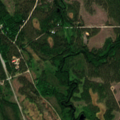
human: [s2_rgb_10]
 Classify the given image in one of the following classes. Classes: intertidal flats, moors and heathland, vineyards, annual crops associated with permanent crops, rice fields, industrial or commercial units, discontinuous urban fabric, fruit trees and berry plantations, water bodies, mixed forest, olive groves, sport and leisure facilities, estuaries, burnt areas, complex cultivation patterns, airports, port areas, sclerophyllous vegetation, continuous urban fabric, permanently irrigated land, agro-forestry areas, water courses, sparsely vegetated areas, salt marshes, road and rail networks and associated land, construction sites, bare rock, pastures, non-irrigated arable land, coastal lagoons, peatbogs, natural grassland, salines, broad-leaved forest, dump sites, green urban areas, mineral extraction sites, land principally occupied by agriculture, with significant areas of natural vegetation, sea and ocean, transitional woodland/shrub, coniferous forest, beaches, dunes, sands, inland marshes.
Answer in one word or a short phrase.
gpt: coniferous forest, mixed forest, transitional woodland/shrub